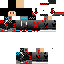
A male skeleton skin with dark skin, wearing black helmet dressed in a black armor chest and black pants, featuring a closed mouth.